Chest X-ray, PA view. Patient: 31 years old, sex F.
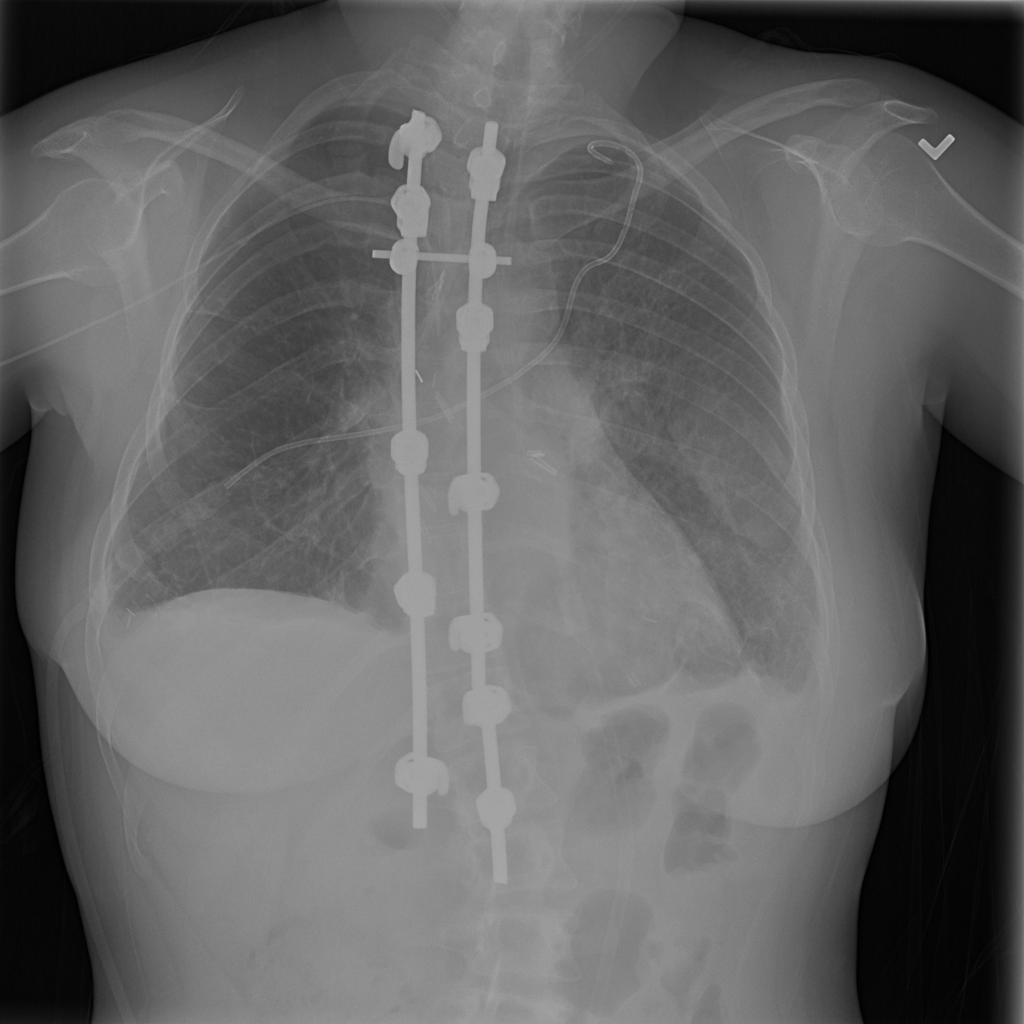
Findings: Effusion